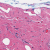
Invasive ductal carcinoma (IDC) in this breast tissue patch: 0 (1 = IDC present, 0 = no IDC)